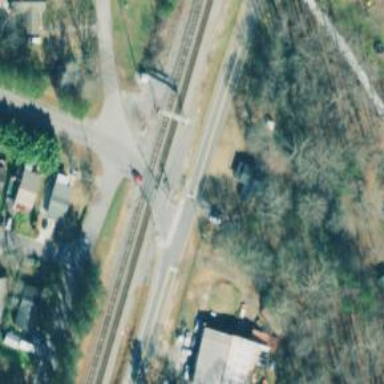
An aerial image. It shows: Level crossing with lights at railway intersection.